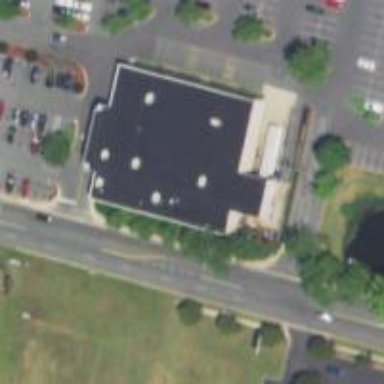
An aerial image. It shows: Building.